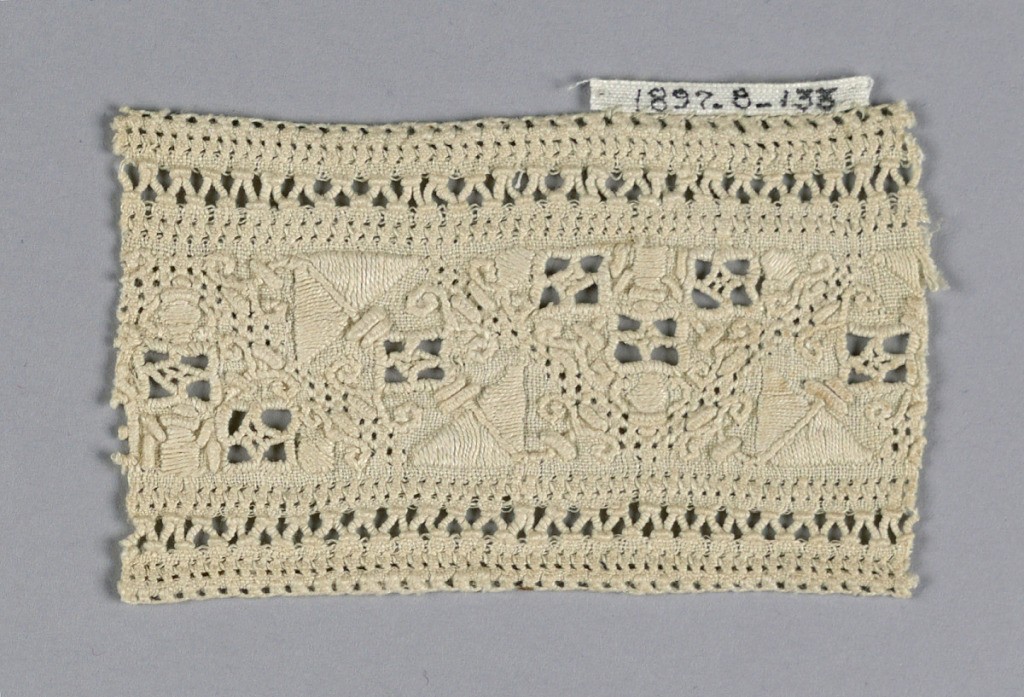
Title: Fragment
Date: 16th century
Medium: linen Technique: cutwork
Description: Rectangular border fragment with squares and diamond shapes filled with cutwork. Some small squares have insertions of reticella.